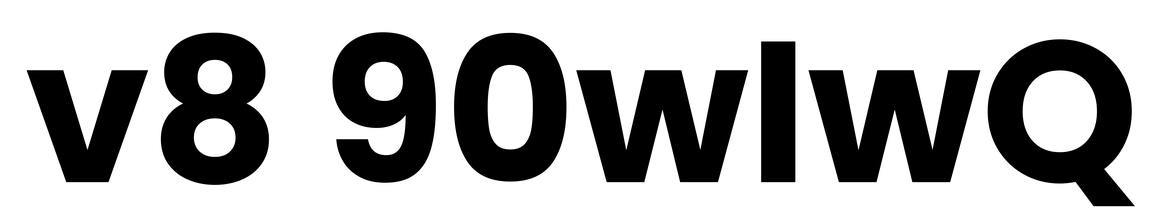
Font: Poppins-Bold